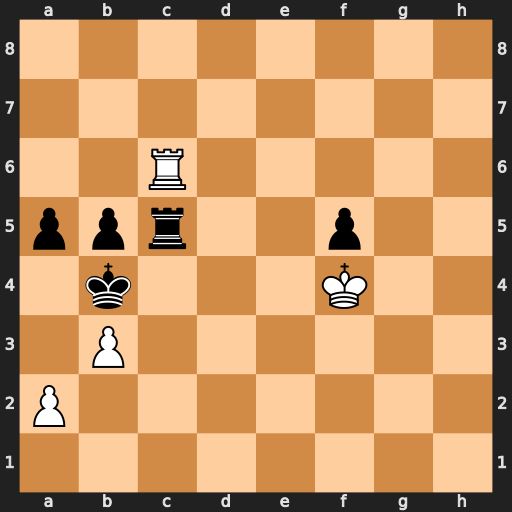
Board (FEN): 8/8/2R5/ppr2p2/1k3K2/1P6/P7/8
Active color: w
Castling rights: -
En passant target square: -
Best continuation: a3+ Kxa3 Rxc5 Kb4 Rc1